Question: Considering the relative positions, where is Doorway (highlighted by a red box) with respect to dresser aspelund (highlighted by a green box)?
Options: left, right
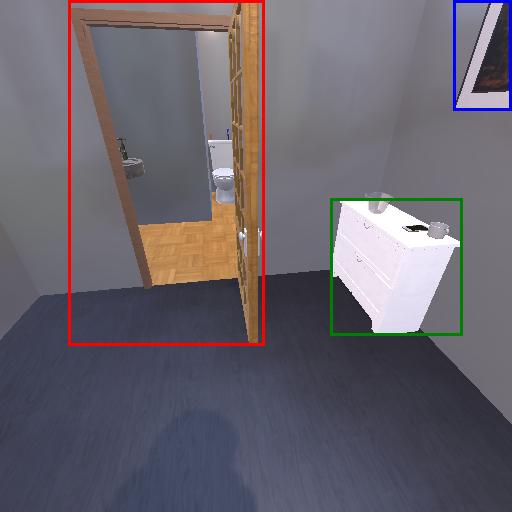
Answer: left